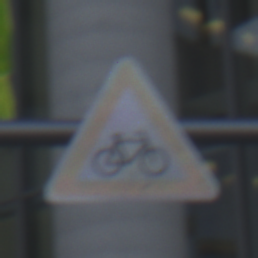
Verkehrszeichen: RadverkehrLinks
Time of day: SunriseSunset
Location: Outdoor (Urban)
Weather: PartlyCloudy
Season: NotSpecified
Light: Natural